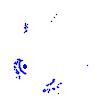
Particle: pion